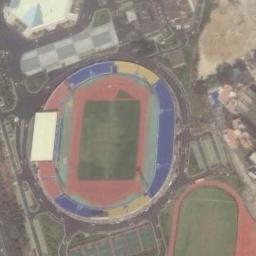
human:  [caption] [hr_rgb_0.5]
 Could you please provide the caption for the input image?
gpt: The circular stadium is built in the middle of the residential area .

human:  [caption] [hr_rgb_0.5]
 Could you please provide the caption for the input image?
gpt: The stadium is on the bare land next to some buildings .

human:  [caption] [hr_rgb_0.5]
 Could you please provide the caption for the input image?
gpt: There is a baseball field between the two roads .

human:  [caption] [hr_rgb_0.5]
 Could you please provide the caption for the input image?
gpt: There is a building next to the stadium .

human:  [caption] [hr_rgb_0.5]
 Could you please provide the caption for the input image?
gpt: The stadium is beside a ground track field .